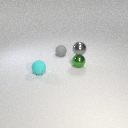
small gray metal sphere above small green metal sphere